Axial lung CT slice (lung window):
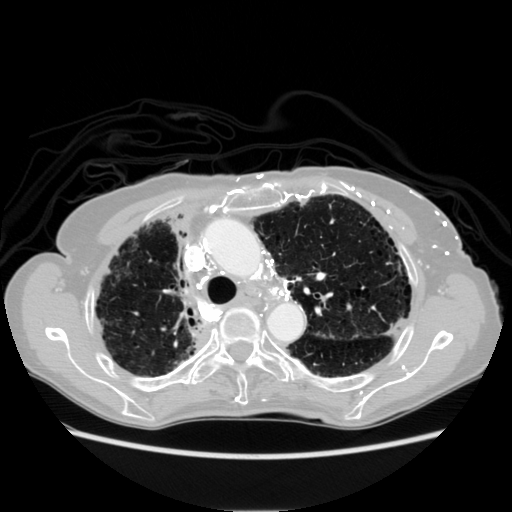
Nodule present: no